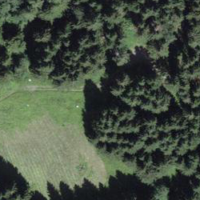
EUNIS habitat code: 43
Species observed at this site:
Caltha palustris
Petasites albus